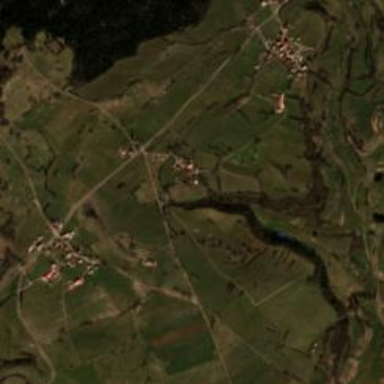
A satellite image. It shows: Village.